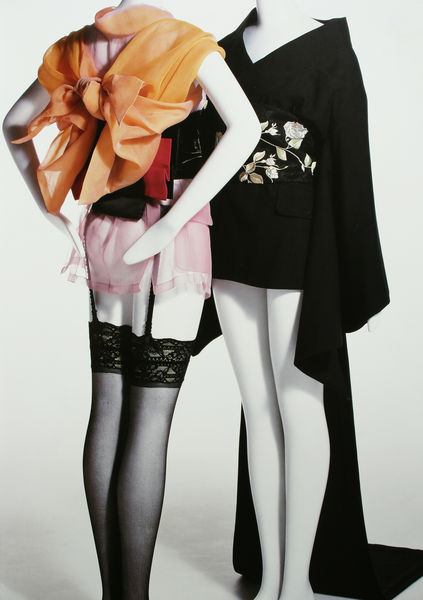
Titel: Ensembles
Künstler: John Galliano
Standort: Kyoto (Japan)
Institution: Kyoto Costume Institute
Schlagwörter: schatten, umhang, weiß, blume, blumen, kleid, licht, orange, rücken, schwarz, rose, rot, mode, muster, schleife, kleidung, knoten, spitze, mantel, stoff, rosa, schärpe, schleppe, japan, zwei, tüll, modern, floral, strumpf, foto, fotografie, strümpfe, cour, hinten, puppe, puppen, durchsichtig, femme, gewebe, robe, v ausschnitt, costume, vorne, court, photographie, kimono, strumpfhalter, strapse, kyoto, costumes, mini, minirock, straps, nylon, durchsichitg, habits, hüfthalter, lingerie, nachtwäsche, porte jaretelles, stay up, vetements